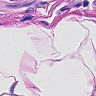
Metastatic tissue present: no